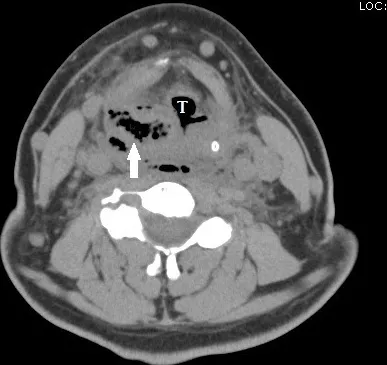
Computed tomography (CT) of the neck demonstrating soft tissue swelling, liquid and air collection within the oropharynx (arrow) near the trachea (labeled T).
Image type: radiology (ct)